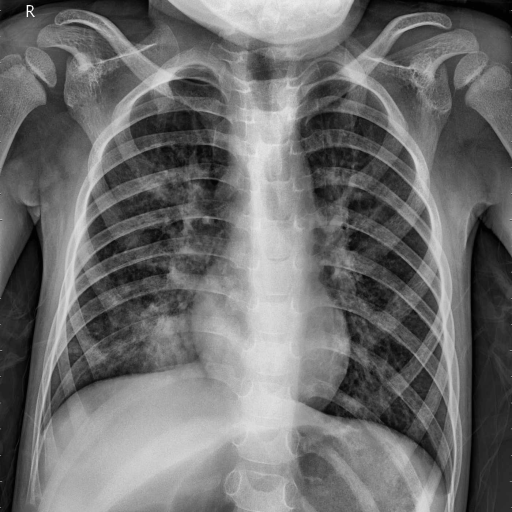
Finding: PNEUMONIA